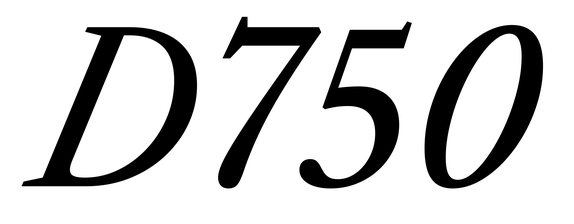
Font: LibreCaslonText-Italic_Italic